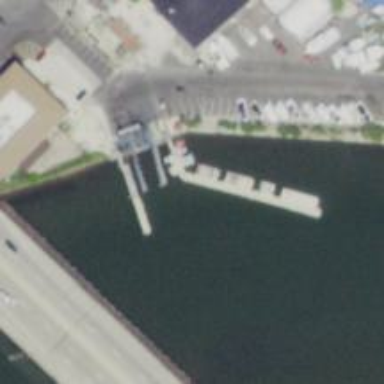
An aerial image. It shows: Pier on dock by the waterway.